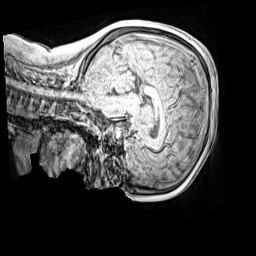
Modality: MP2RAGE
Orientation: sagittal
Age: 9
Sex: male
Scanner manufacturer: siemens
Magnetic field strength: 3 T
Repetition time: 4 s
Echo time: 0.00299 s